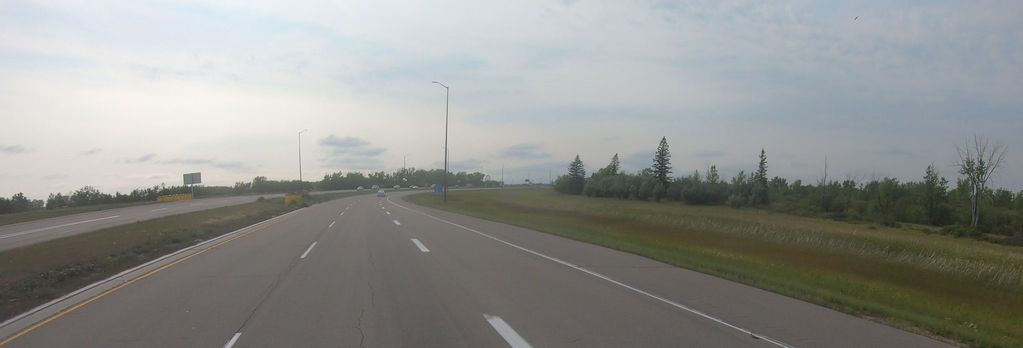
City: winnipeg